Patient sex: M
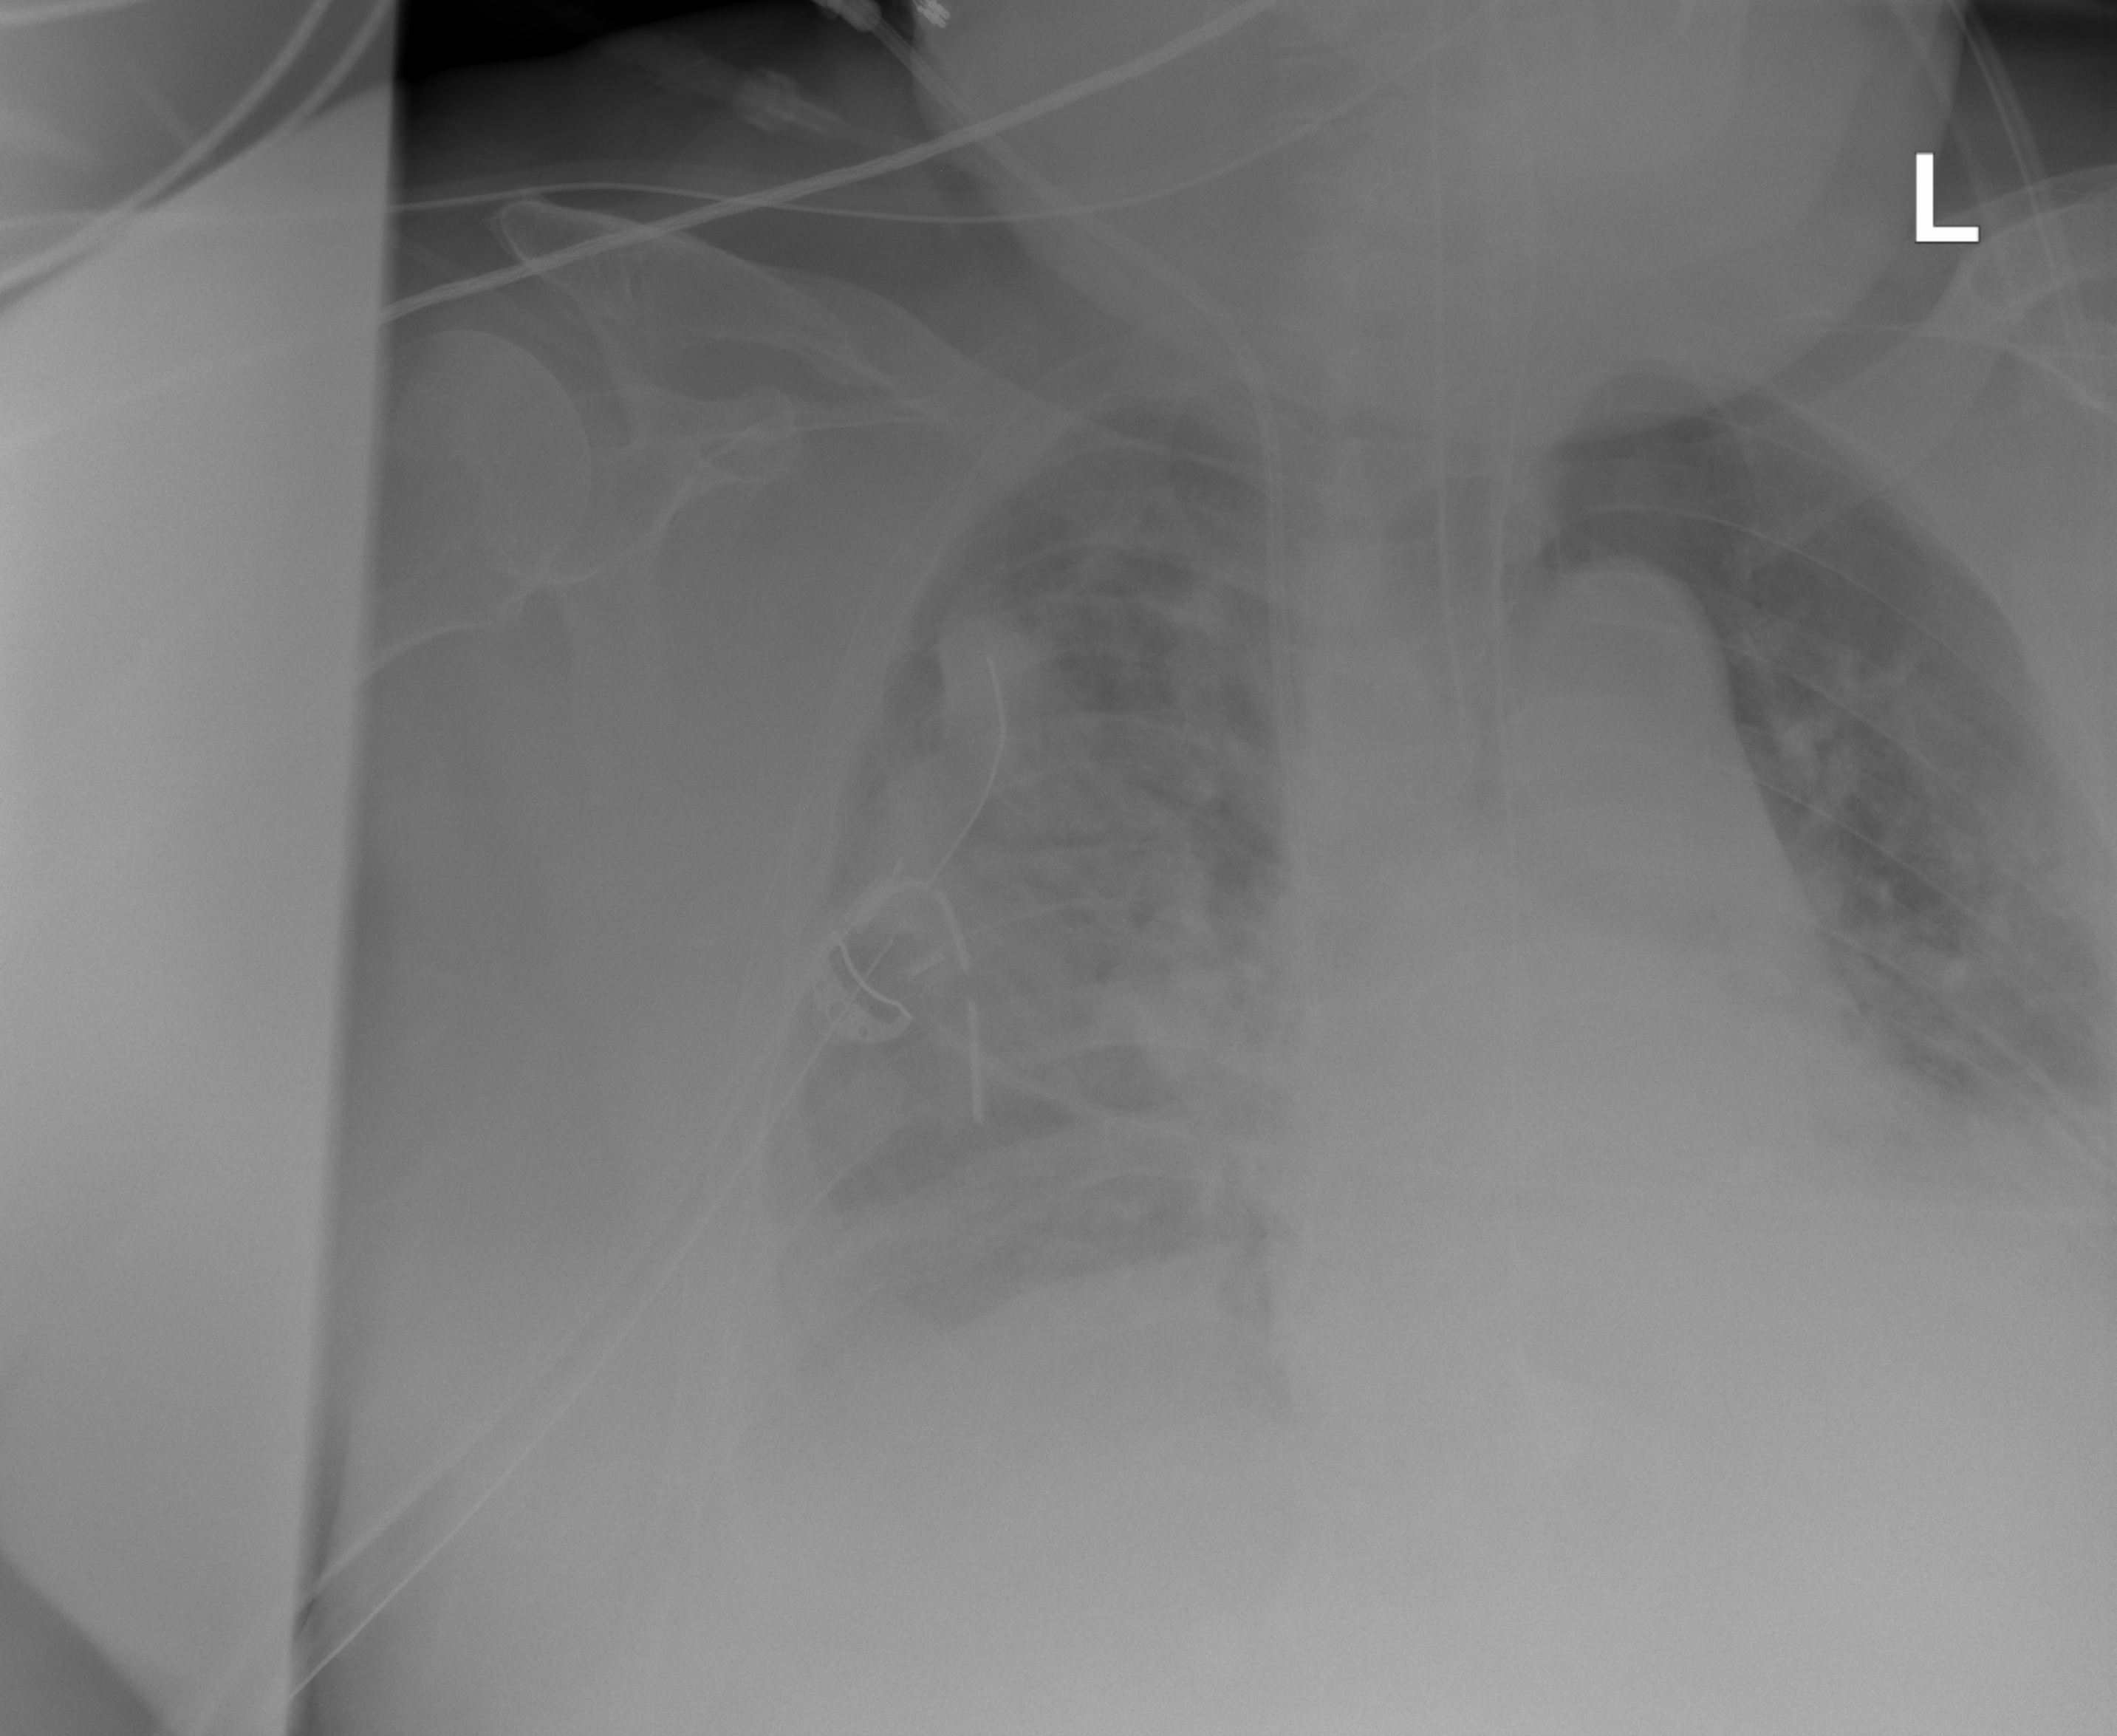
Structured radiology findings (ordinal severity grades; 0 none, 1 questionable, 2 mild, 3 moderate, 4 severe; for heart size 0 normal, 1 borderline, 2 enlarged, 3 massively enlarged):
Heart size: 2
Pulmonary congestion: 1
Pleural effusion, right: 2
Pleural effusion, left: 2
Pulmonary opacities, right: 3
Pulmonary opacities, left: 1
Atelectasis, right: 3
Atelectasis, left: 2